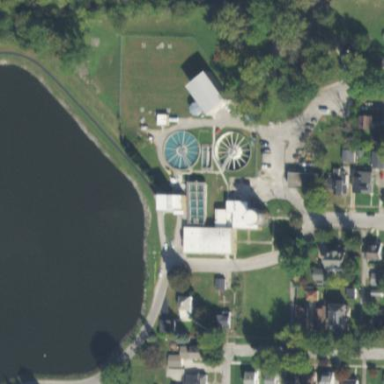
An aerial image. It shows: Water works facility.